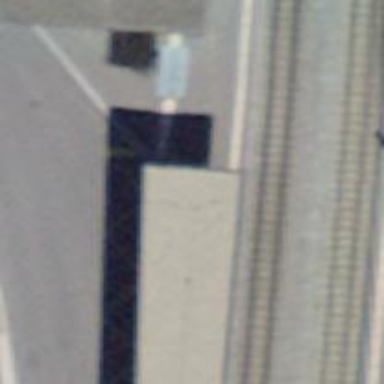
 serving as platform for public transportation."